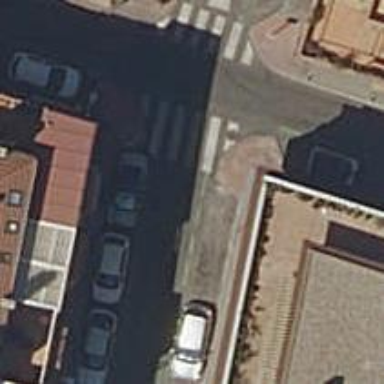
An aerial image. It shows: Footway with zebra crossing.